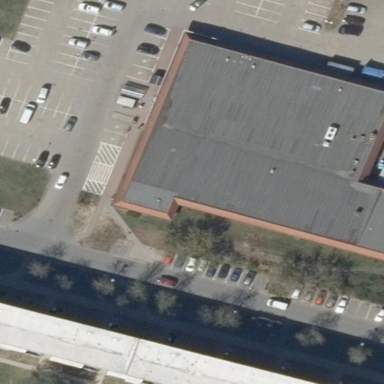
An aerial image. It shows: Retail building.